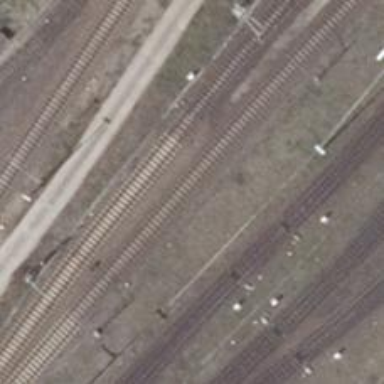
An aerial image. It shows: Rail yard with electrified contact lines for the railway.